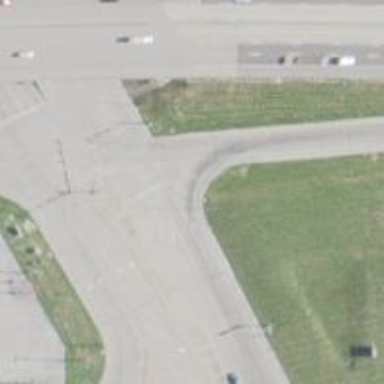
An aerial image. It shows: Secondary road.